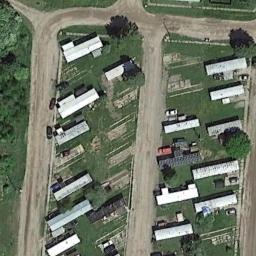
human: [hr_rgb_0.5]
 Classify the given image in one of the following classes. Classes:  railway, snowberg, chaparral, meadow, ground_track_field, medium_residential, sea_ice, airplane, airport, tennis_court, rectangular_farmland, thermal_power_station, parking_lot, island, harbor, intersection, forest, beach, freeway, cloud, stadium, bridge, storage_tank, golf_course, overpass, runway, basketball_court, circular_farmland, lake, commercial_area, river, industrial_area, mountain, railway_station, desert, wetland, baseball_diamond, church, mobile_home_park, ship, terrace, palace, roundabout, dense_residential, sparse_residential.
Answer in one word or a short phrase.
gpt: mobile_home_park